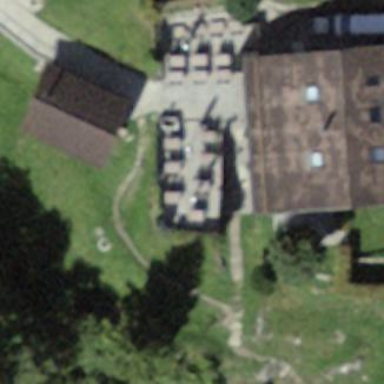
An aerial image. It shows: Restaurant building.